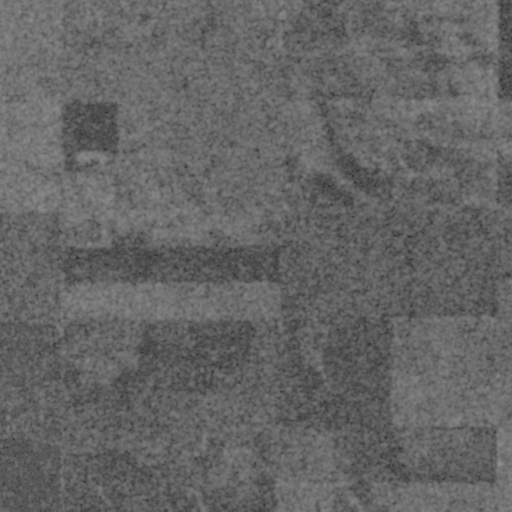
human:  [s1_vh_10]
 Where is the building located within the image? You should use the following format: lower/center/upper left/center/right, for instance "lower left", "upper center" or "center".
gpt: The building is located in the upper left of the image.
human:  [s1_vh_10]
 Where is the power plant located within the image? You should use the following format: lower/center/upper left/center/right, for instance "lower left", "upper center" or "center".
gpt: There is no power plant in the image.

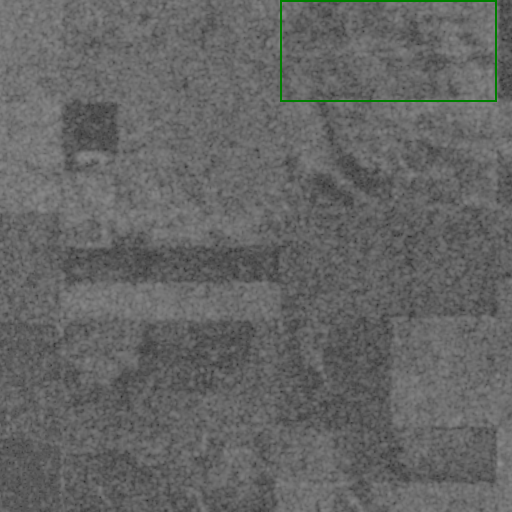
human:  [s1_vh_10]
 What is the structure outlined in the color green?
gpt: The structure outlined in green is a crop field.
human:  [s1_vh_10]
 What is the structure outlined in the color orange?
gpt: There is no orange outline.